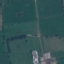
Land use / land cover: Pasture